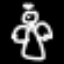
Label: angel